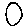
Label: circle